Field crop: maize
Growth stage: 2
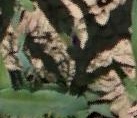
Species: maize